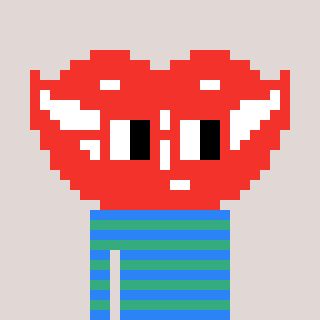
a pixel art character with square red glasses, a smile-shaped head and a teal-colored body on a warm background